Question: I'm implementing a RESTful service hosted in GAE trying to save Data to the Datastore.
'''
@Path("/db")
public class DBAccess {
private static final Logger log = Logger.getLogger(DBAccess.class.getName());
// Allows to insert contextual objects into the class,
// e.g. ServletContext, Request, Response, UriInfo
@Context
UriInfo uriInfo;
@Context
Request request;
@POST
@Produces(MediaType.TEXT_HTML)
@Consumes(MediaType.APPLICATION_JSON)
public void saveDataBase(final List<User> data,
@Context HttpServletResponse servletResponse,
@Context HttpServletRequest servletRequest) throws IOException {
log.info("saveDatabae REST Service has been called.");
Key dbKey = KeyFactory.createKey("DataBase", "default");
Entity user;
DatastoreService datastore = DatastoreServiceFactory
.getDatastoreService();
for (int i = 0; i < data.size(); i++) {
user = new Entity("User", dbKey);
user.setProperty("idUser", data.get(i).getIdUser());
user.setProperty("idGMC", data.get(i).getIdGMC());
datastore.put(user);
}
servletResponse.sendRedirect("../index.jsp");
}
}
'''
On the other hand I have an Android App trying to consume it like
'''
private static void post(String endpoint, Map<String, String> params)
throws IOException, JSONException {
Iterator<Entry<String, String>> iterator = params.entrySet().iterator();
Log.v(TAG, "Posting params to " + endpoint);
HttpClient httpClient = new DefaultHttpClient();
HttpPost post = new HttpPost(endpoint);
post.setHeader("content-type", "application/json");
// Build JSON
JSONObject dato = new JSONObject();
while (iterator.hasNext()) {
Entry<String, String> param = iterator.next();
dato.put(param.getKey(), param.getValue());
}
StringEntity entity = new StringEntity(dato.toString());
post.setEntity(entity);
HttpResponse resp = httpClient.execute(post);
String respStr = EntityUtils.toString(resp.getEntity());
Log.v(TAG, "HttpResponse is " + respStr);
}
'''
which is called by
'''
Map<String, String> params = new HashMap<String, String>();
params.put("regId", regId);
post("http://pickapp-server.appspot.com/rest/db", params);
'''
In the GAE admin console I get the following log entry:

The point is, the User Entity is never created in the GAE Datastore. I guess the REST Service is not being called. Can anyone tell me what am I missing?
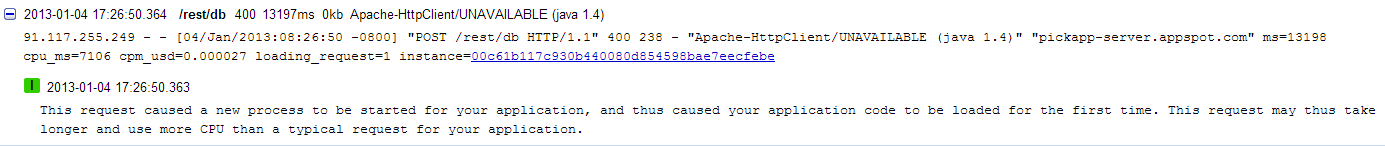
Answer: It seems your REST method expects an array of JSON objects, while Android POST provides one JSON object. Try wrapping it in 'JSONArray'.